Question: I'm experiencing extremely strange behavior when accessing a property of an object.
Running this code:
'''
console.log(myObj);
console.log(myObj.items);
console.log(myObj);
'''
I get this output in the console:

How could this possibly happen?
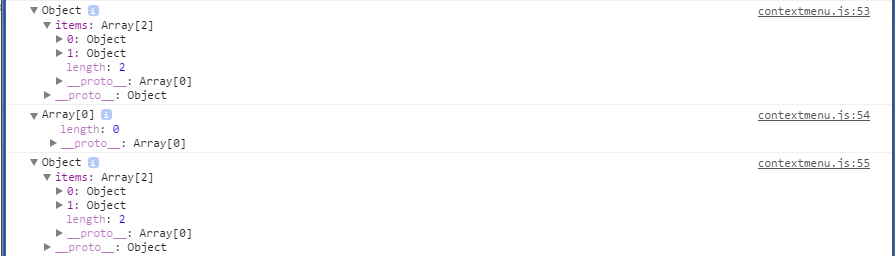
Answer: 'console.log', during execution, outputs a string representation of the value in the console. Depending on Chrome's mood, it might show something '[object Object]' or something like 'Object {}'. That doesn't matter.
Now note the little blue 'i' beside it. What it means is that the object has been modified between the time it was logged and the time you expanded it in the console, and it now shows the (with the 2 items), not the value during 'console.log''s execution (no items). You can actually hover on the blue 'i' to get the explanation.
To replicate the issue, open the console and run this snippet:
'''
var obj = {arr: []};
console.log(obj);
console.log(obj.arr);
console.log(obj);
// by this time, you see 2 object logs, 1 empty array
// (representation differs from time to time)
// > Object
// []
// > Object
obj.arr.push(1,2);
// when you try to expand the objects, an array of 2 items magically appear
// but you still see the empty array ([]) in the log.
'''
This behavior differs across browsers. As far as I remember, Firebug outputs a serialized version when 'console.log' executes, hence this doesn't happen there.
### Debugging the code
To debug this kind of code, you have several options:
- The quickest way is to log the stringified version of the object using 'JSON.stringify', like 'console.log(JSON.stringify(obj))';- The best way is to add a breakpoint via the Sources tab. Browse to your file in the Sources tab of the Dev Tools, and add a breakpoint in that position. Run your code, and it will pause at that point. Use the Scope panel to inspect the variables.- If you can't reach the code using a breakpoint (probably run using 'eval' or injected in the console), you can use the 'debugger;' statement. Just put it in the code at that position. Run the code and it will pause when it reaches the statement. Use the Scope panel in Sources tab to inspect.